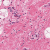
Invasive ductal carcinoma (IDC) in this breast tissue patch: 0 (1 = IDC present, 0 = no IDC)